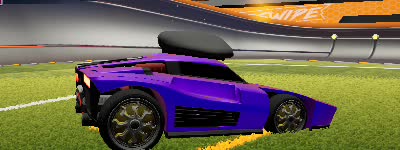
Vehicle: breakout